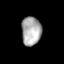
Tissue: lung
Cell type: Epithelial cells
Senescence score: 0.5561
Nuclear area (px): 553
Mean DAPI intensity: 171.333